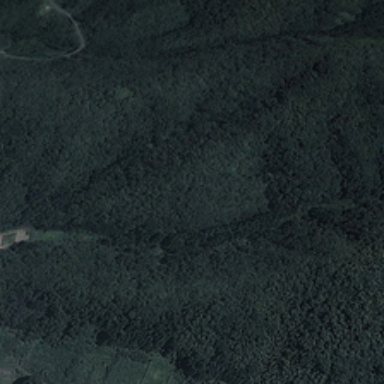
Many green trees form a piece of forest .